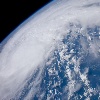
Label: cloud